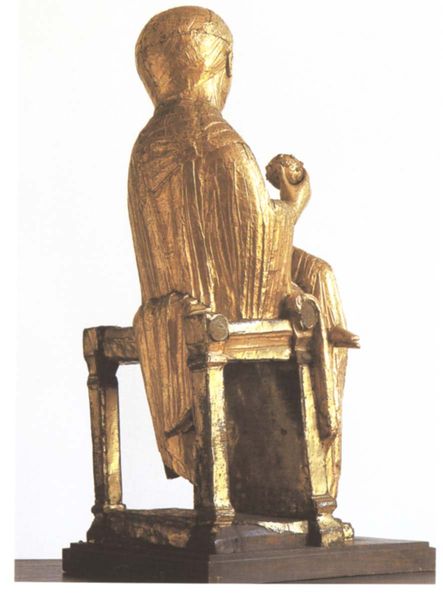
Titel: Madonna (Goldene Muttergottes)
Standort: Essen, Münster (EU - D - NRW)
Schlagwörter: umhang, sitzen, frau, holz, rücken, stuhl, sockel, möbel, figur, gold, mantel, mutter, skulptur, statue, apfel, herrschaft, sitz, hocker, thron, essen, faltenwurf, abgewandt, vergoldet, kugel, erdkugel, jesus, mittelalter, holt, maria, madonna, holzfigur, mittelalterlich, zepter, blattgold, schnitzfigur